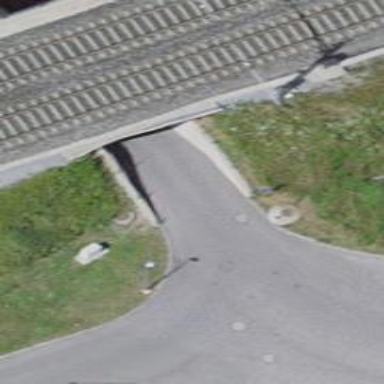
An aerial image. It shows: Unclassified road passing through tunnel.